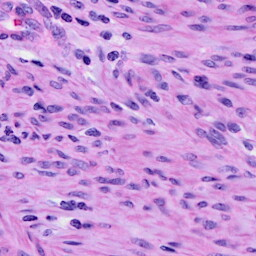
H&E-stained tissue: Cervix